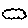
Label: cloud